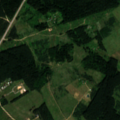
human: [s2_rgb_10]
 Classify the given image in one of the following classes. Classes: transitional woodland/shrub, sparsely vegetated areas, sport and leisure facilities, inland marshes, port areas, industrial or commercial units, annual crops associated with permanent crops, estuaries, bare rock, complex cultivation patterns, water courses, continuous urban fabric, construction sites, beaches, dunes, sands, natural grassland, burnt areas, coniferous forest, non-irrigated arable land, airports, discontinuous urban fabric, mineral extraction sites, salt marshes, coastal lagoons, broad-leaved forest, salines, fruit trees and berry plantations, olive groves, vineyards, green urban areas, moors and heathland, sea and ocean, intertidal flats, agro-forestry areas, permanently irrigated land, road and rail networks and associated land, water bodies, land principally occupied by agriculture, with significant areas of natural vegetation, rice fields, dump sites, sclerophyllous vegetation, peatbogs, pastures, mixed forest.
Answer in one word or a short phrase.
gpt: non-irrigated arable land, pastures, complex cultivation patterns, coniferous forest, mixed forest